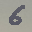
Label: 6